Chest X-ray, PA view. Patient: 55 years old, sex M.
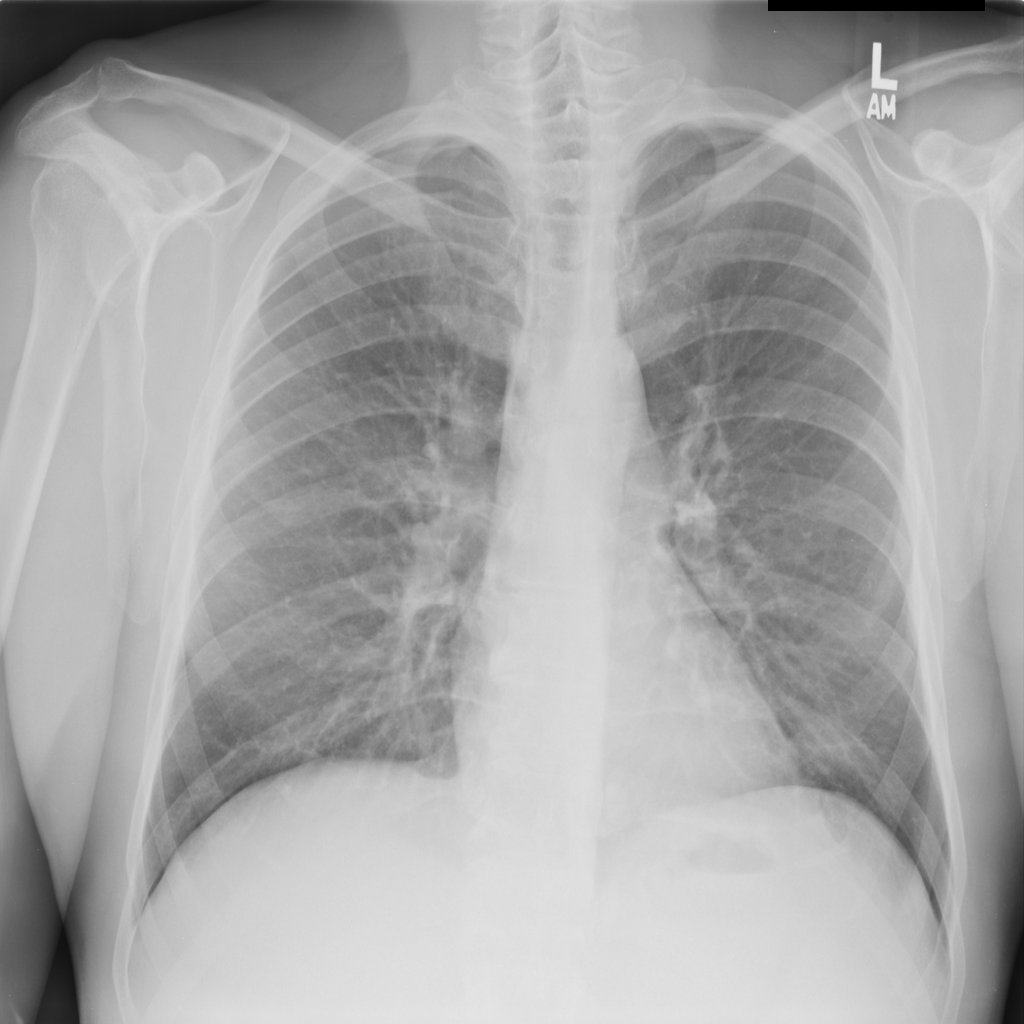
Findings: No Finding